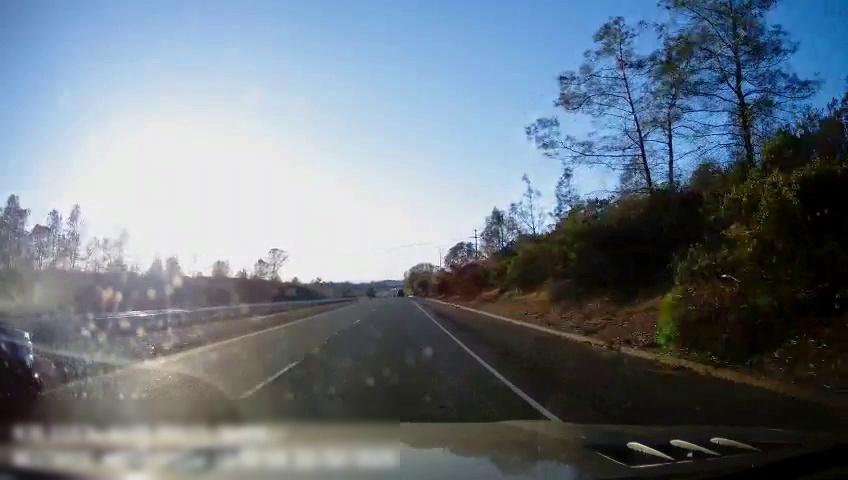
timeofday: Day
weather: Sunny
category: Drivable Space
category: Drivable Space
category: Vehicles | Truck
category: Lanes | Current Lane
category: Lanes | Current Lane
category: Lanes | Alternate Lane